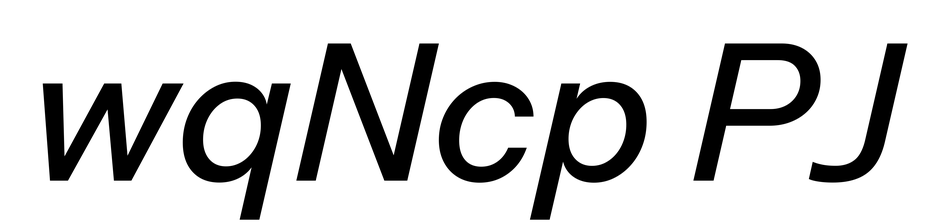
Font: InstrumentSans-Italic_Medium_Italic